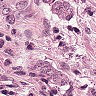
Metastatic tissue present: yes